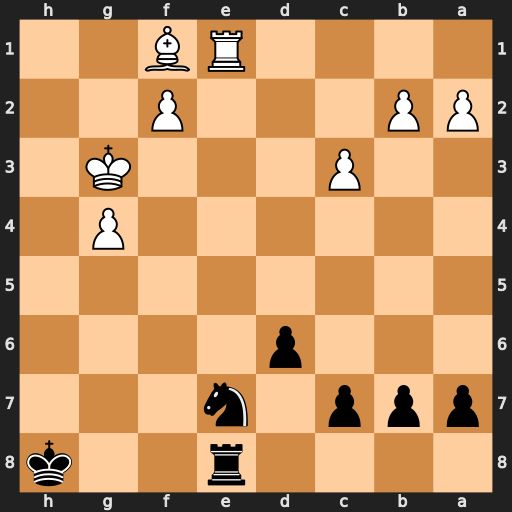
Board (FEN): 4r2k/ppp1n3/3p4/8/6P1/2P3K1/PP3P2/4RB2
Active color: b
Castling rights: -
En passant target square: -
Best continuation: Nf5+ gxf5 Rxe1